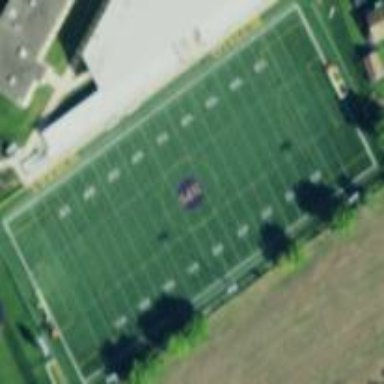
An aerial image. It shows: American football pitch.